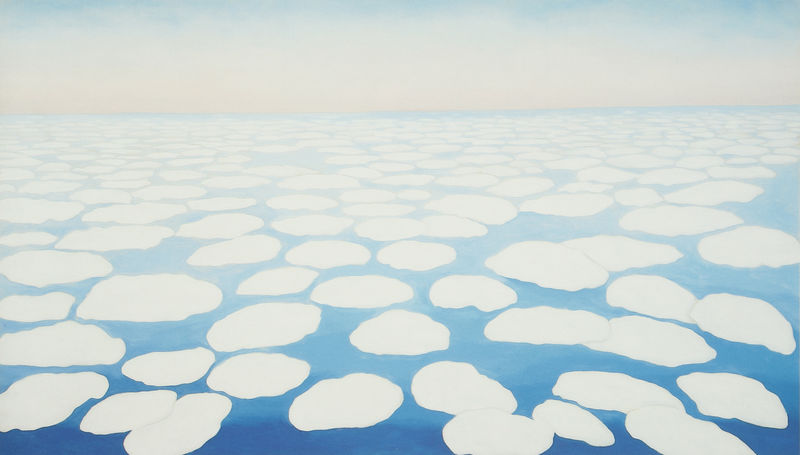
Titel: Skye above Clouds II
Künstler: Georgia O'Keeffe
Institution: Privatsammlung
Schlagwörter: blau, himmel, meer, wasser, wolken, see, hell, licht, weiss, blick, eis, wolke, malerei, horizont, kalt, weite, sonne, rosa, oval, rund, hellblau, perspektive, moderne, abstrakt, farben, leere, modern, sonnenlicht, dunst, farbe, formen, tag, naiv, o keiffe, abstraktion, aufsicht, oben, punkte, linie, kälte, eisschollen, schweben, gebilde, comic, punkt, flecken, verschwommen, fleckig, nordsee, farbverlauf, scholle, vereist, flecke, weitblick, länglich, horizonz, flugzeug, schollen, watte, o'eeffe, nordpol, georgia o'eeffe, arktis, eismeer, antarktis, eisplatten, georgia o keiffe, packeis, pol, polartag, südpol